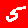
Digit: 5